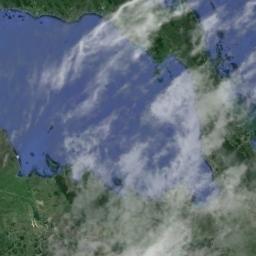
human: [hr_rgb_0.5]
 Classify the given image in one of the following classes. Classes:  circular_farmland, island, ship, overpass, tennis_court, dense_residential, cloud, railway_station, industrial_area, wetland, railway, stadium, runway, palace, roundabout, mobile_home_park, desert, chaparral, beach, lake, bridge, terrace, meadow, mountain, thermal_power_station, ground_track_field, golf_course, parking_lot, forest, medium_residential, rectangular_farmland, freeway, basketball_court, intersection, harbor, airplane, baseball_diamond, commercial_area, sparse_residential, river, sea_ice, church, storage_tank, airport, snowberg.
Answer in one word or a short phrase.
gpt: cloud